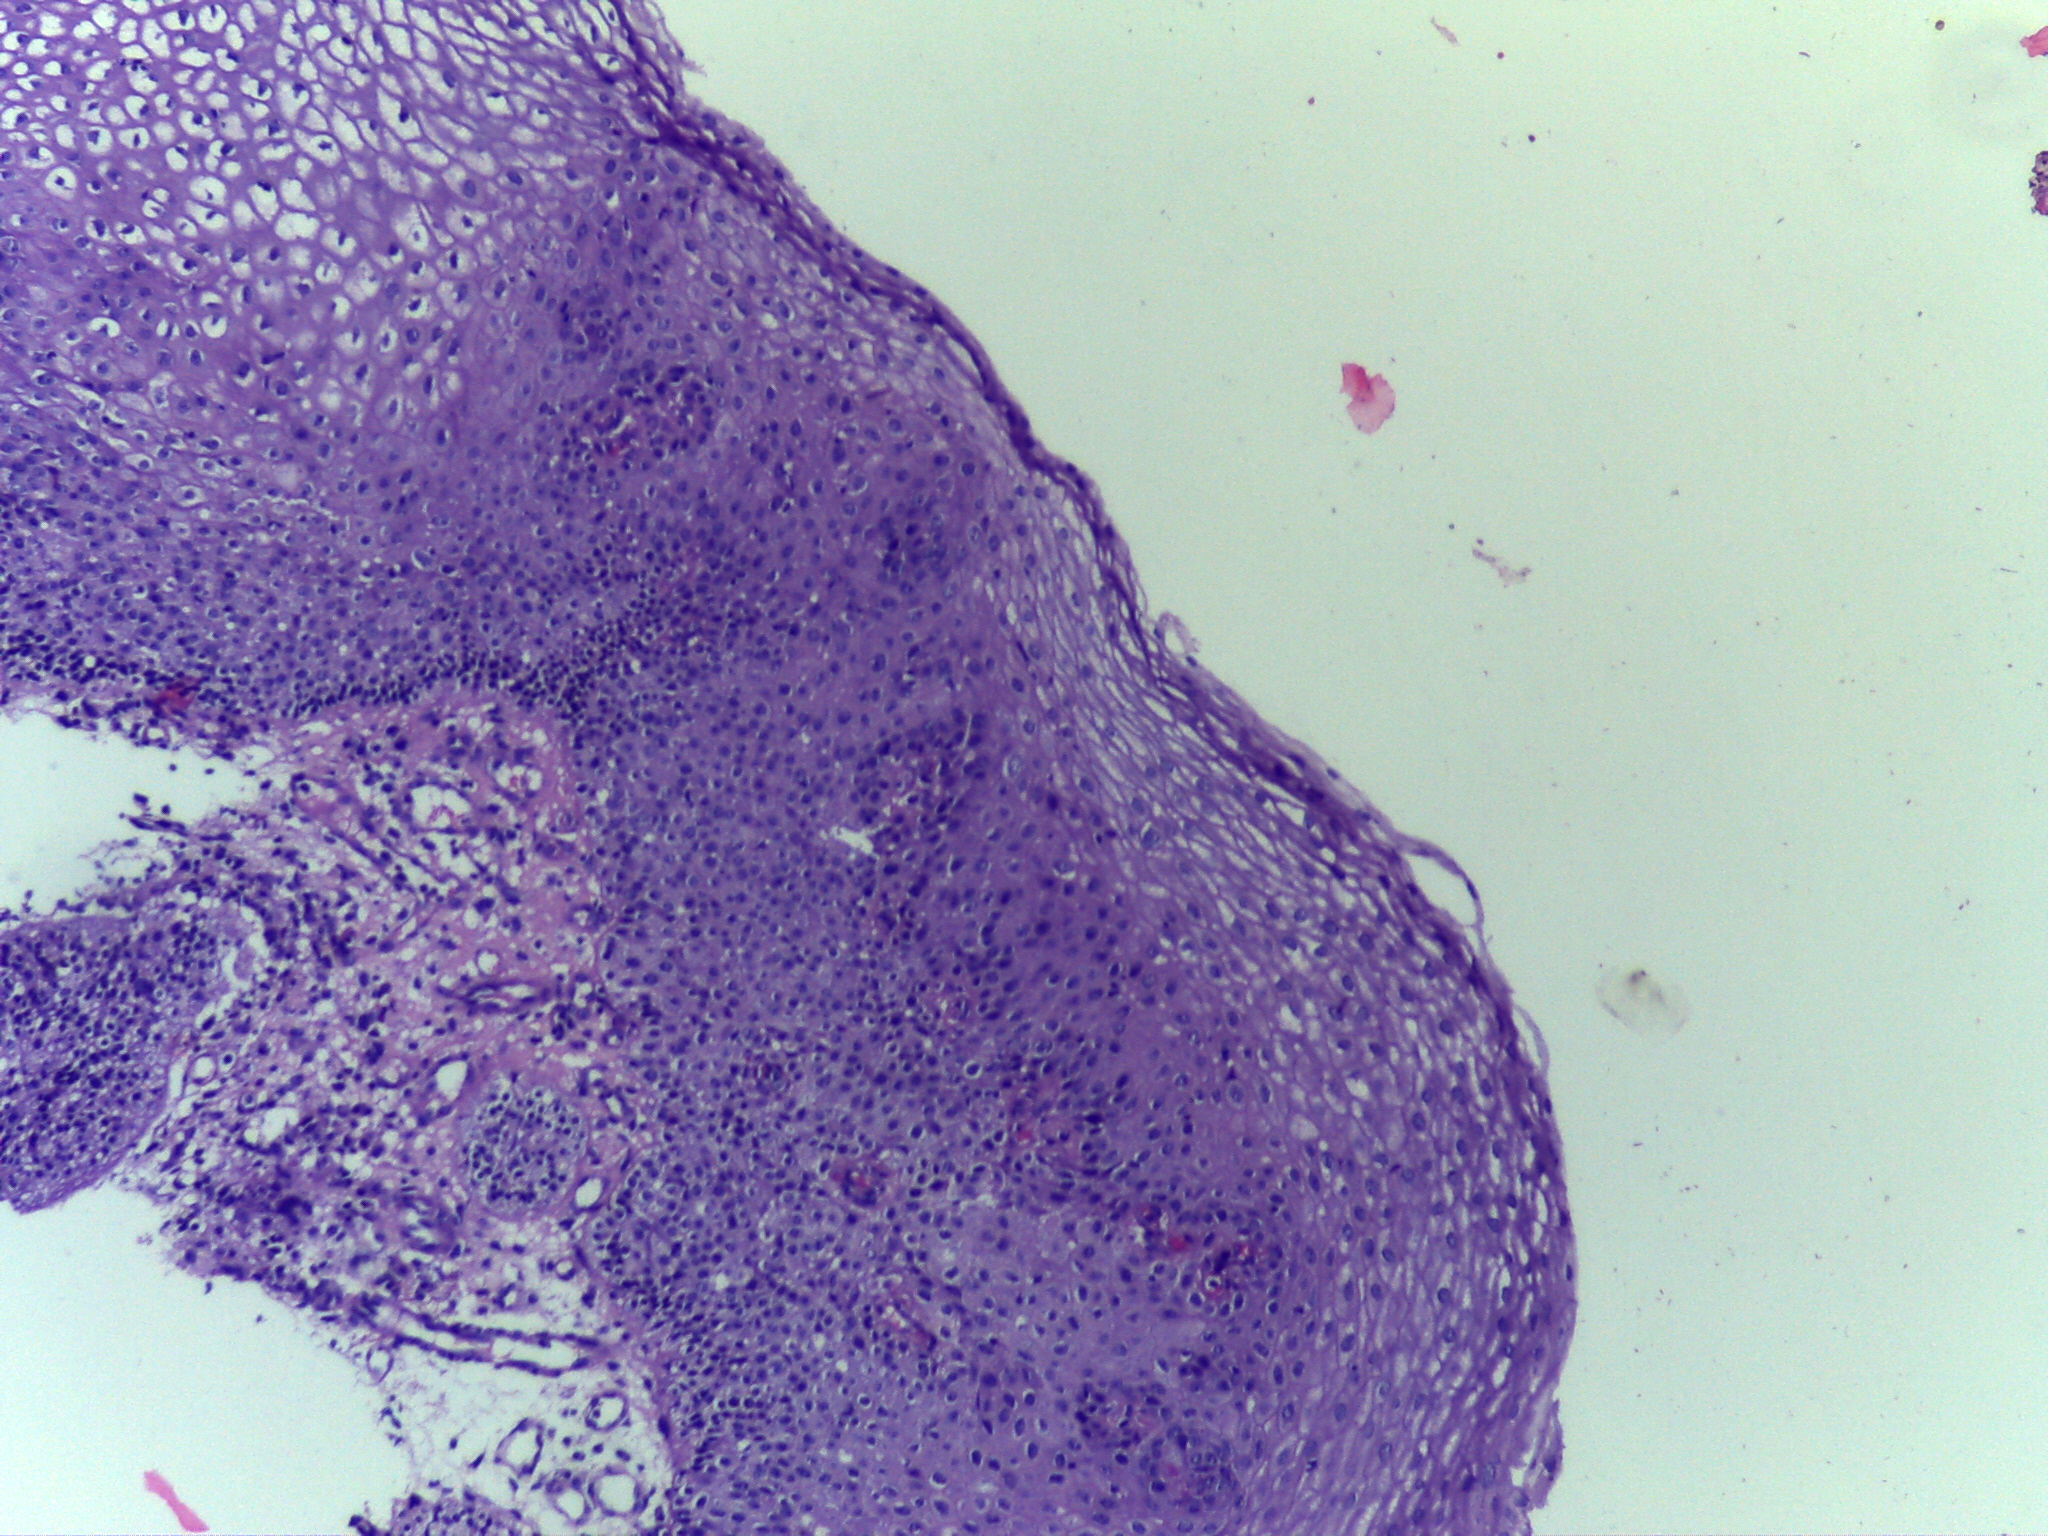
Diagnosis: Normal